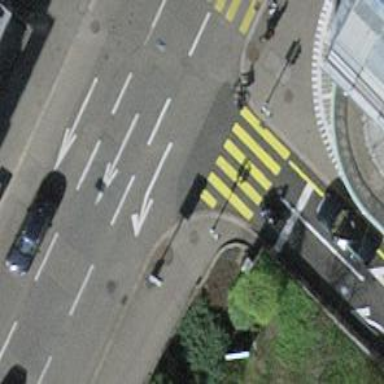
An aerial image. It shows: Kerb barrier.